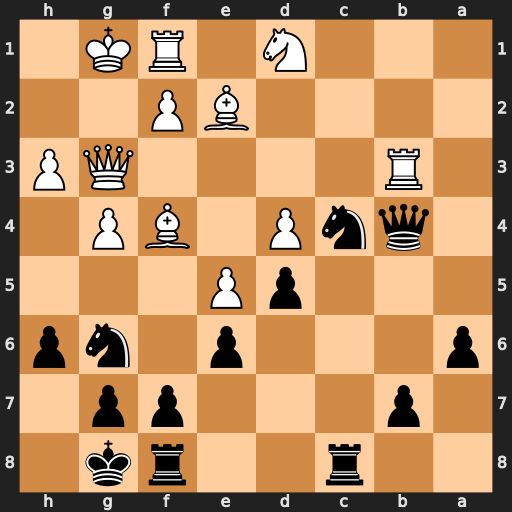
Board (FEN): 2r2rk1/1p3pp1/p3p1np/3pP3/1qnP1BP1/1R4QP/4BP2/3N1RK1
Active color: b
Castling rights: -
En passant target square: -
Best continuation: Nxf4 Rxb4 Nxe2+ Kh2 Nxg3